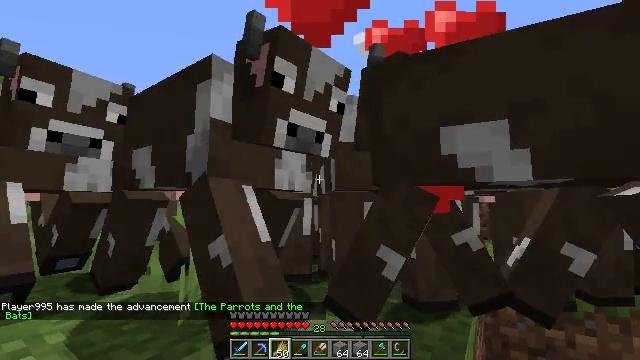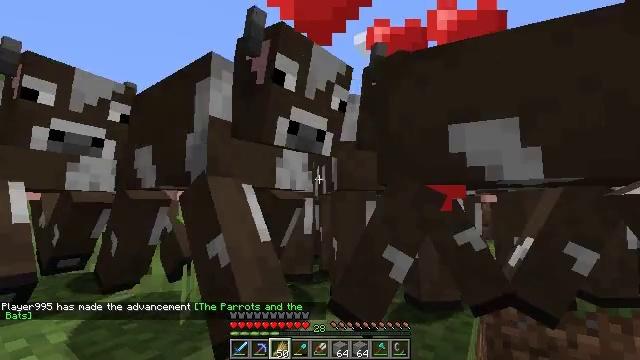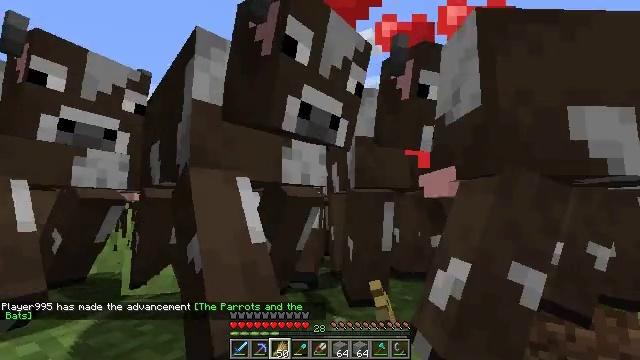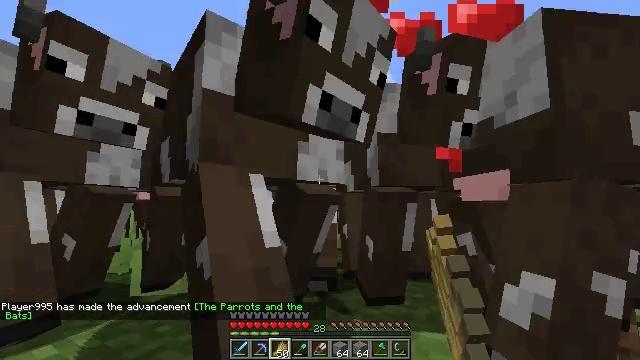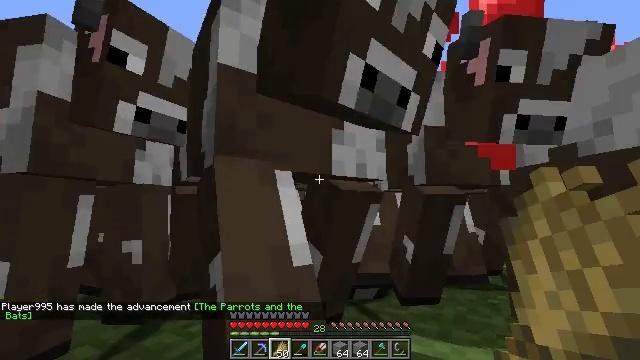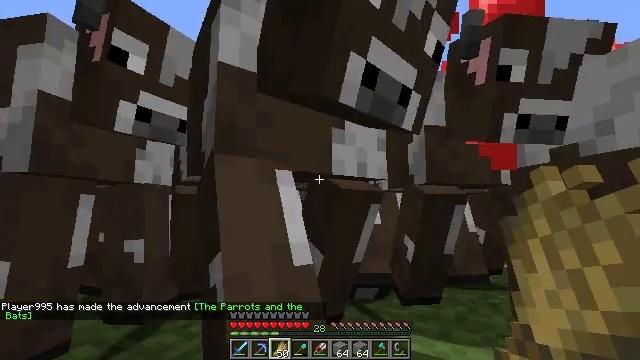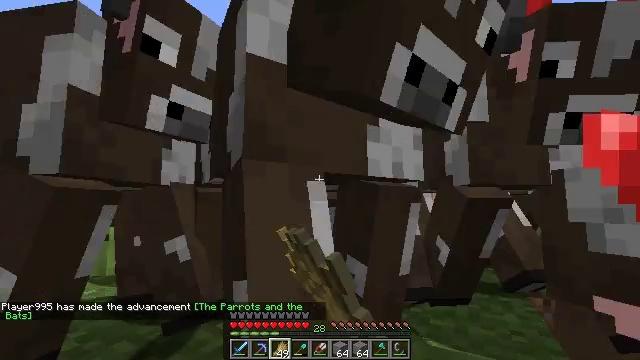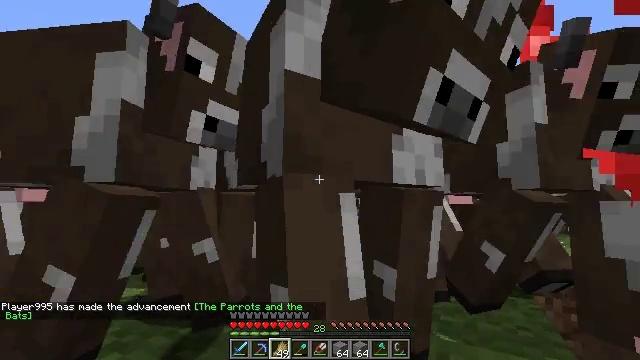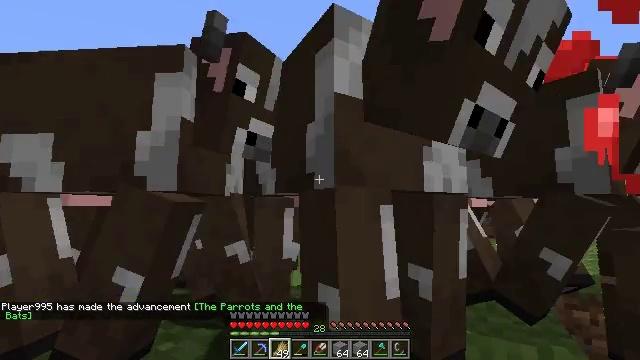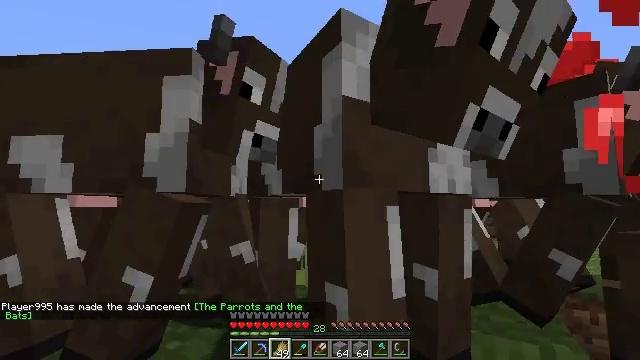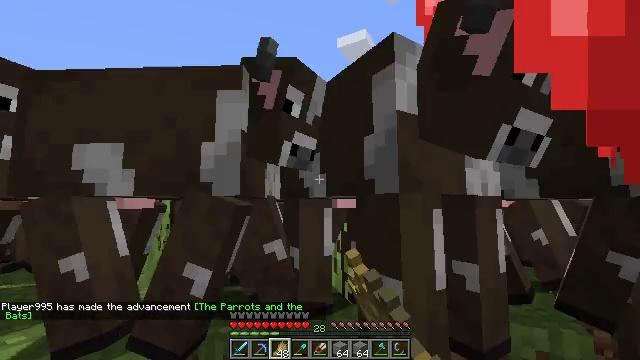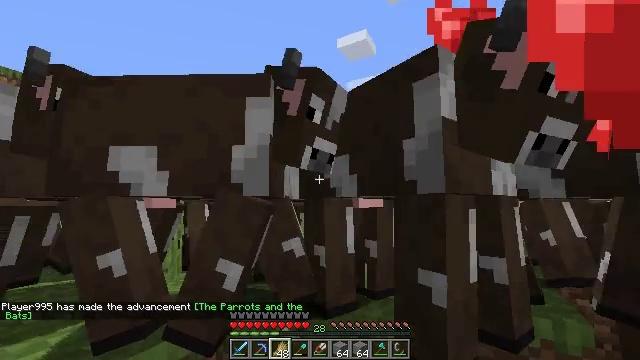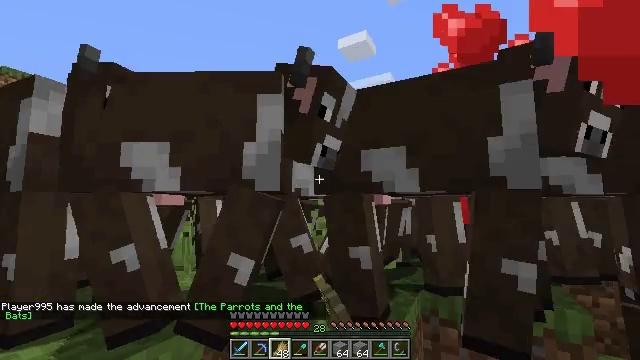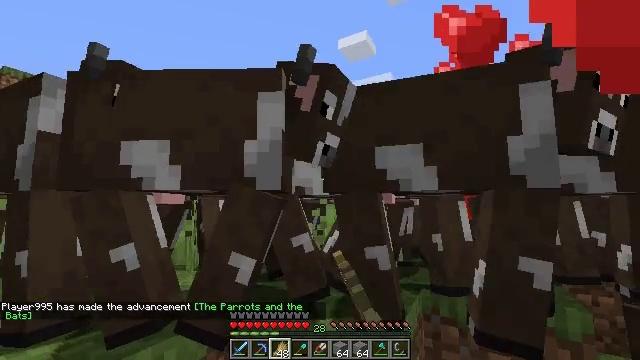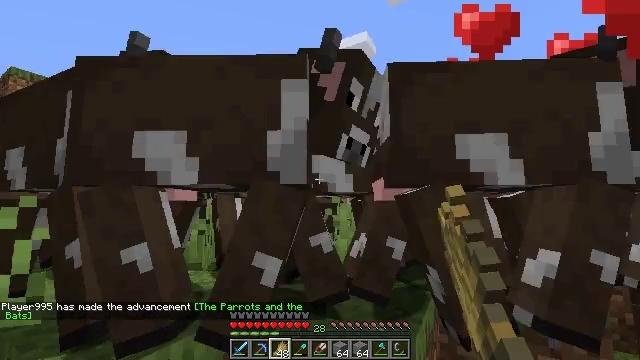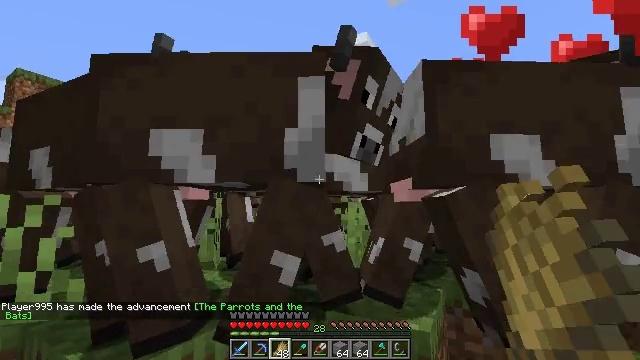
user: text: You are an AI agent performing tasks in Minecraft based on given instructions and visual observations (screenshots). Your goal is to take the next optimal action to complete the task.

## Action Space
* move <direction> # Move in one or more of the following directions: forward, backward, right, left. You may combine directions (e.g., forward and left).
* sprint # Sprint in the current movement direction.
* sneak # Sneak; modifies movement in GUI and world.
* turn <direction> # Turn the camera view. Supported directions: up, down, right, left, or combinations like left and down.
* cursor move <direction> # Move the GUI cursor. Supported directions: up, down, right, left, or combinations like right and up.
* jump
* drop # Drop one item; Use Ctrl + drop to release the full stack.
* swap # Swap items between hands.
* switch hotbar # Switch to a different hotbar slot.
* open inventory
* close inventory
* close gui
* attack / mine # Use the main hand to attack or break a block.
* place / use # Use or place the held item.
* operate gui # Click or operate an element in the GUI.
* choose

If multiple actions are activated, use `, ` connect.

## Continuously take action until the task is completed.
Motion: motion action
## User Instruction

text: Hunt animals.
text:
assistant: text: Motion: move left, use / place
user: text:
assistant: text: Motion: move left, turn right, use / place
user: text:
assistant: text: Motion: turn right, use / place
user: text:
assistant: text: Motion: use / place
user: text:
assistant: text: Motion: use / place
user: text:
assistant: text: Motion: move back and move left, use / place
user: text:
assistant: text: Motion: move back and move left, use / place
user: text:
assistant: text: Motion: move back and move left, use / place
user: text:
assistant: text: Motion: move back and move left, use / place
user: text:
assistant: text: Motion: move back and move left, use / place
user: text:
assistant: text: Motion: use / place
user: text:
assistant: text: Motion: use / place
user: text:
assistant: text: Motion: use / place
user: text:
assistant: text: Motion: move left, use / place
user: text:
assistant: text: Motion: move back and move left, use / place
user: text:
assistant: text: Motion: move back and move left, use / place
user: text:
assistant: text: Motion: move back and move left, use / place
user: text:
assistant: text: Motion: move left, use / place
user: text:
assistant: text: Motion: turn right, use / place
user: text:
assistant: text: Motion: move back and move left, use / place
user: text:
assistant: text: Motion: move back and move left, use / place
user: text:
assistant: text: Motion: move back and move left, use / place
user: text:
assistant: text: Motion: move back and move left, use / place
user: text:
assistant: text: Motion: use / place
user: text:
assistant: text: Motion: use / place
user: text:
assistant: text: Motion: move left, use / place
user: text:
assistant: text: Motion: move left, use / place
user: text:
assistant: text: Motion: move left, turn right, use / place
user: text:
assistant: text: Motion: move left, turn right, use / place
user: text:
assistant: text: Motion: move left, use / place